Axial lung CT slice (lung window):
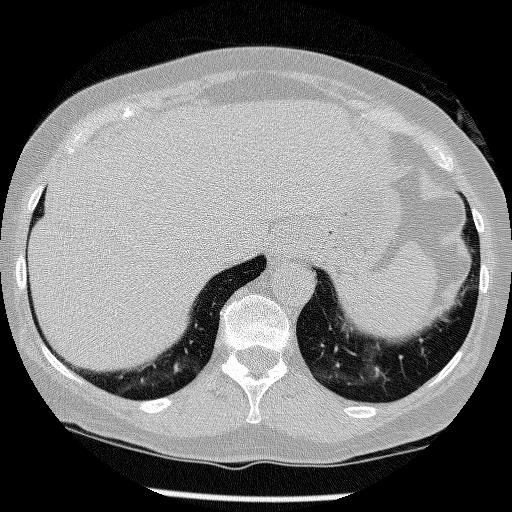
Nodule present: no